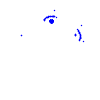
Particle: pion